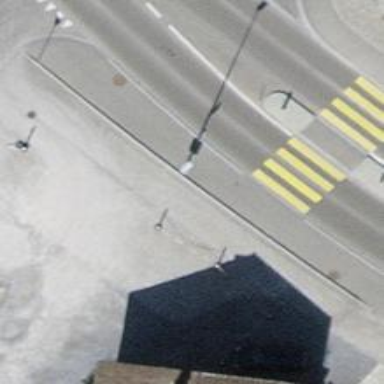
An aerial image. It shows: Bus stop with platform for public transport.